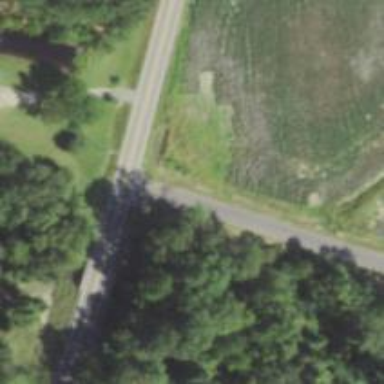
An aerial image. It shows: Stop road.